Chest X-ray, AP view. Patient: 46 years old, sex F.
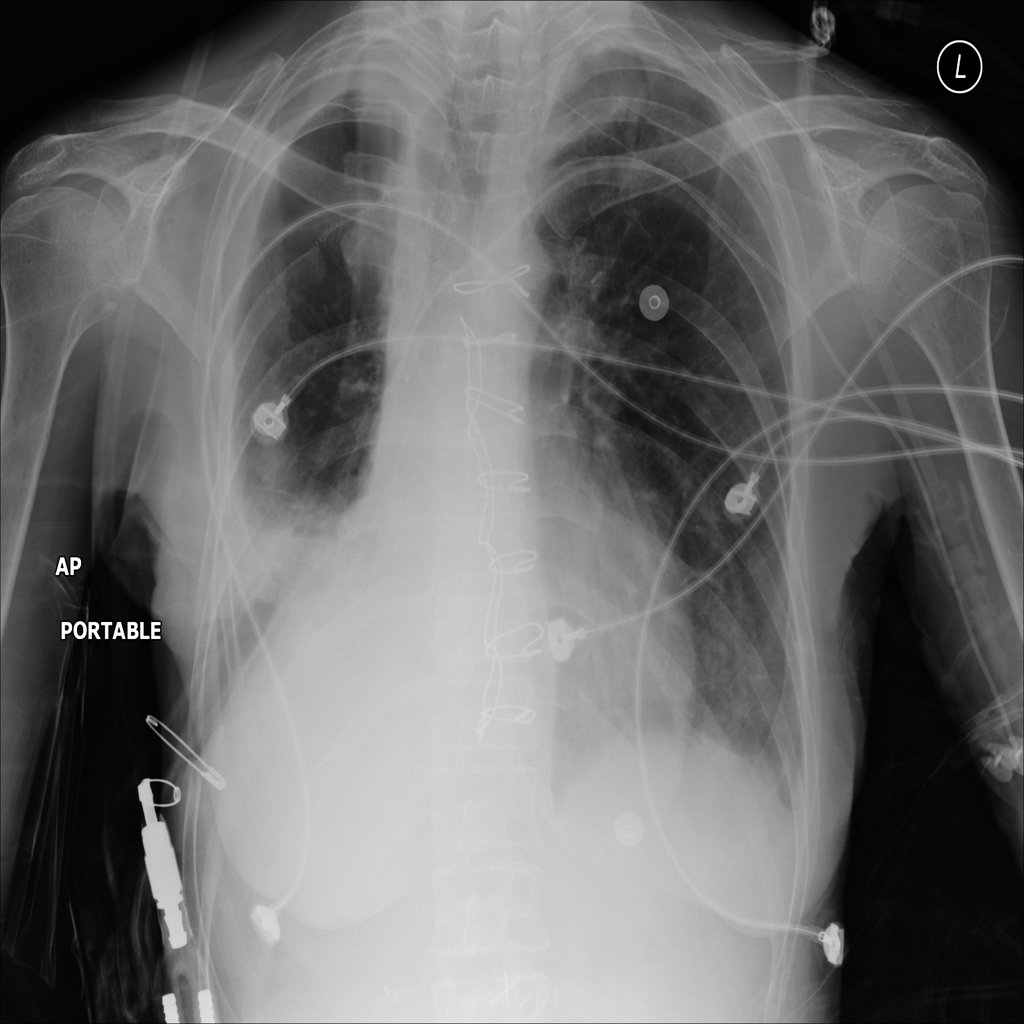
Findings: Pleural_Thickening